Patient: sex M, age 66
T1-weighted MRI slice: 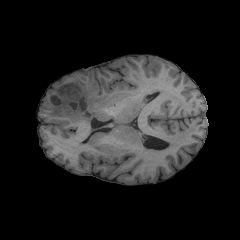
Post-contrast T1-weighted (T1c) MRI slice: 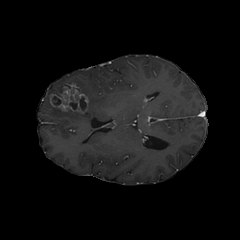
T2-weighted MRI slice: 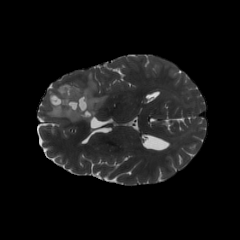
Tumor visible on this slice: yes
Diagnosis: Glioblastoma, IDH-wildtype
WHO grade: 4